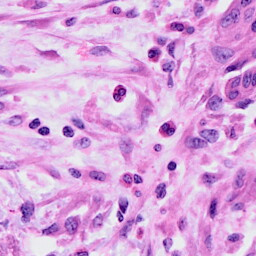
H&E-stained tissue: Cervix